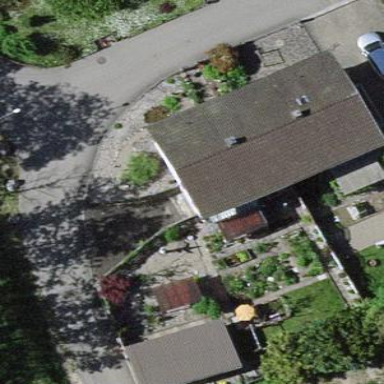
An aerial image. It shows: Semidetached house.